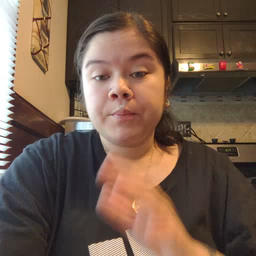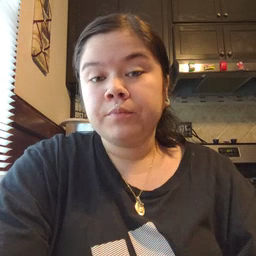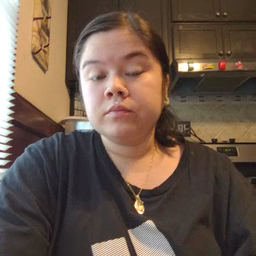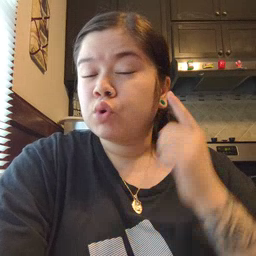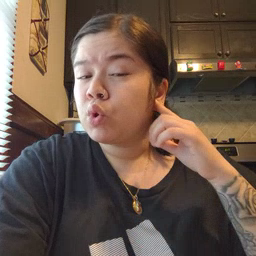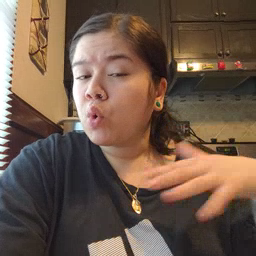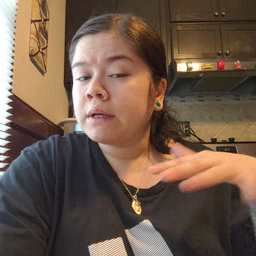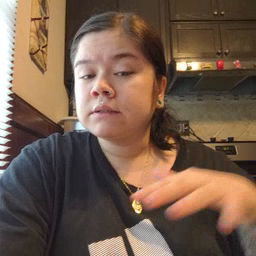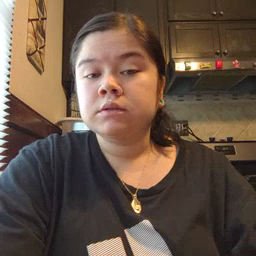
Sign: noisy